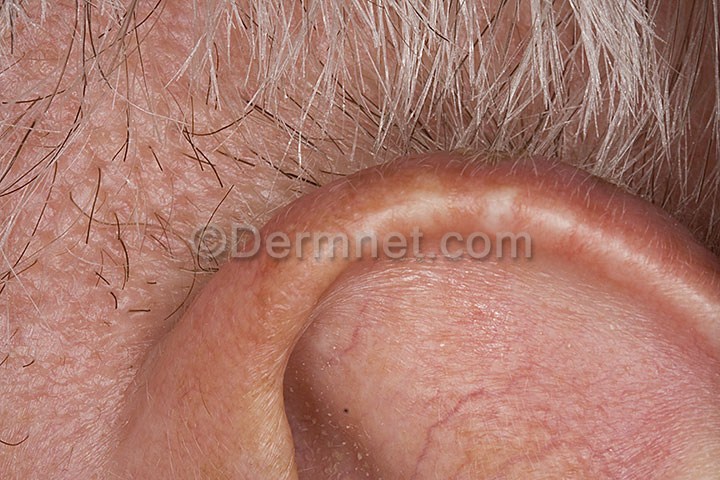
Disease: Light Diseases and Disorders of Pigmentation